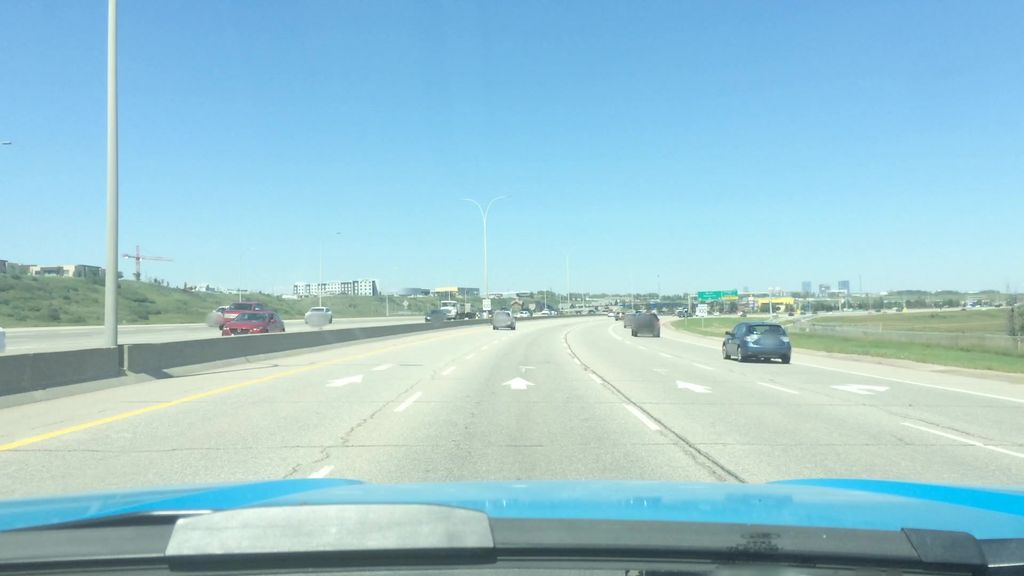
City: calgary